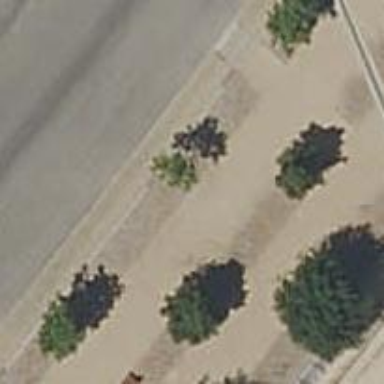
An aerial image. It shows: Row of trees in natural setting.